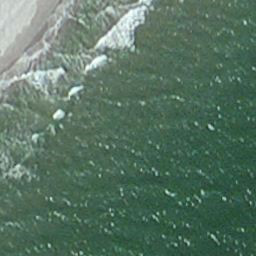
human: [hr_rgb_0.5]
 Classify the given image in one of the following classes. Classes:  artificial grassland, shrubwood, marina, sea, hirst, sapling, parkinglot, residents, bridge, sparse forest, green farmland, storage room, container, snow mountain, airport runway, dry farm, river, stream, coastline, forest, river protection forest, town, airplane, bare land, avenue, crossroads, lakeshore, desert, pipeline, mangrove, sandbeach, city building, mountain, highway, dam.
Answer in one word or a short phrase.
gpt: coastline